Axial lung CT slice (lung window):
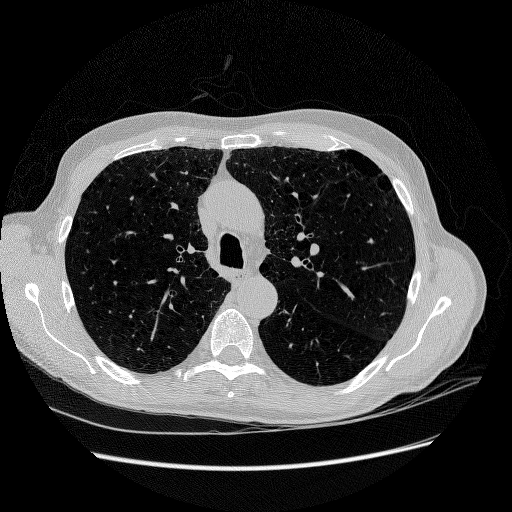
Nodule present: yes
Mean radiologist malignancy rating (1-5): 2.667